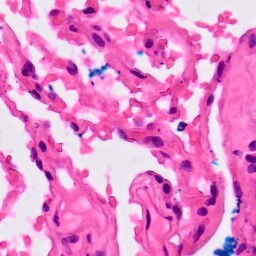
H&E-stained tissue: Lung